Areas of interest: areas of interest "Shenyang Science Palace Planetarium"
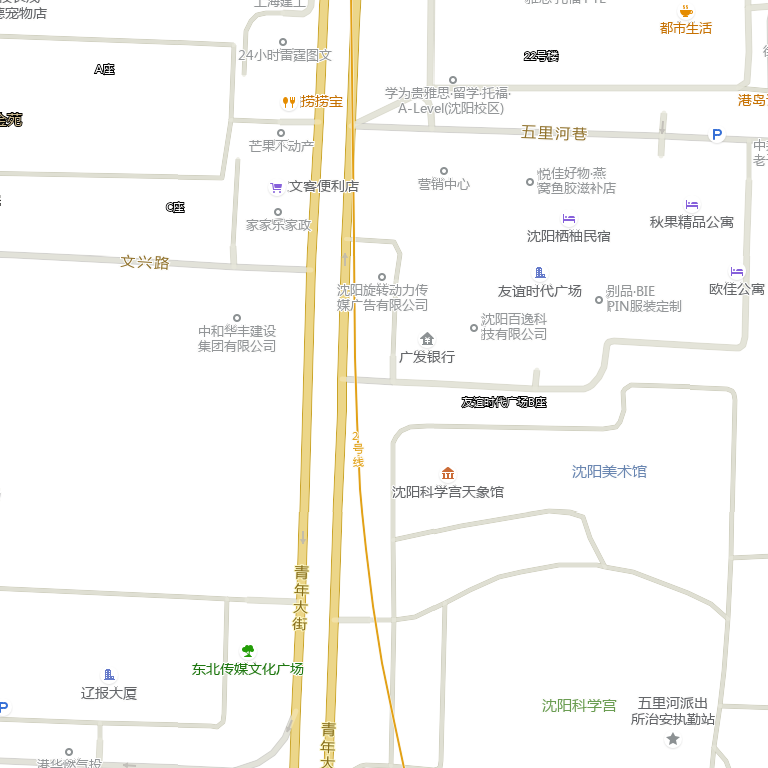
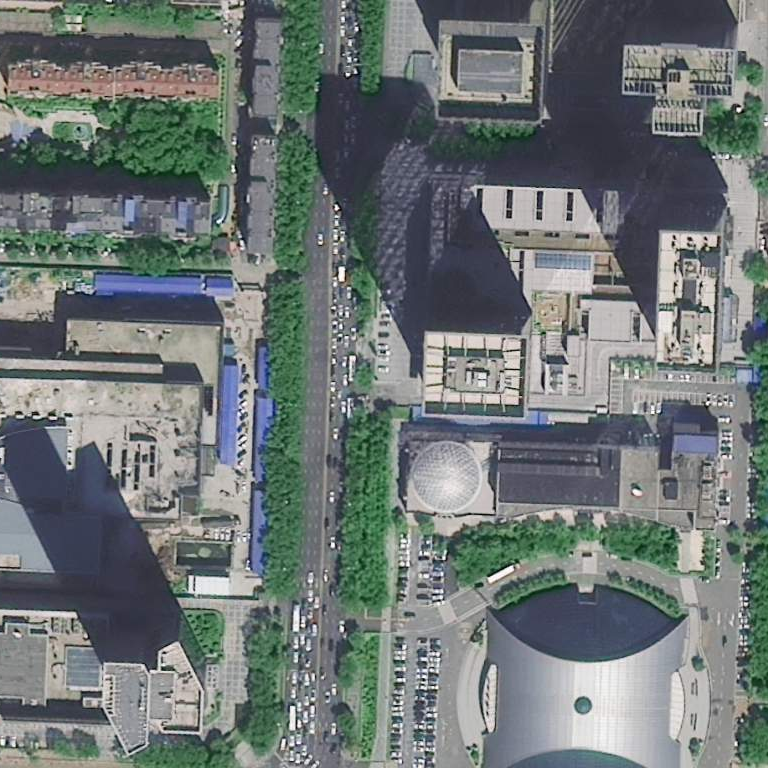